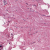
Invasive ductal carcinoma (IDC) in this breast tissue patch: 0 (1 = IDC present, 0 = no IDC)